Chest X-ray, PA view. Patient: 59 years old, sex M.
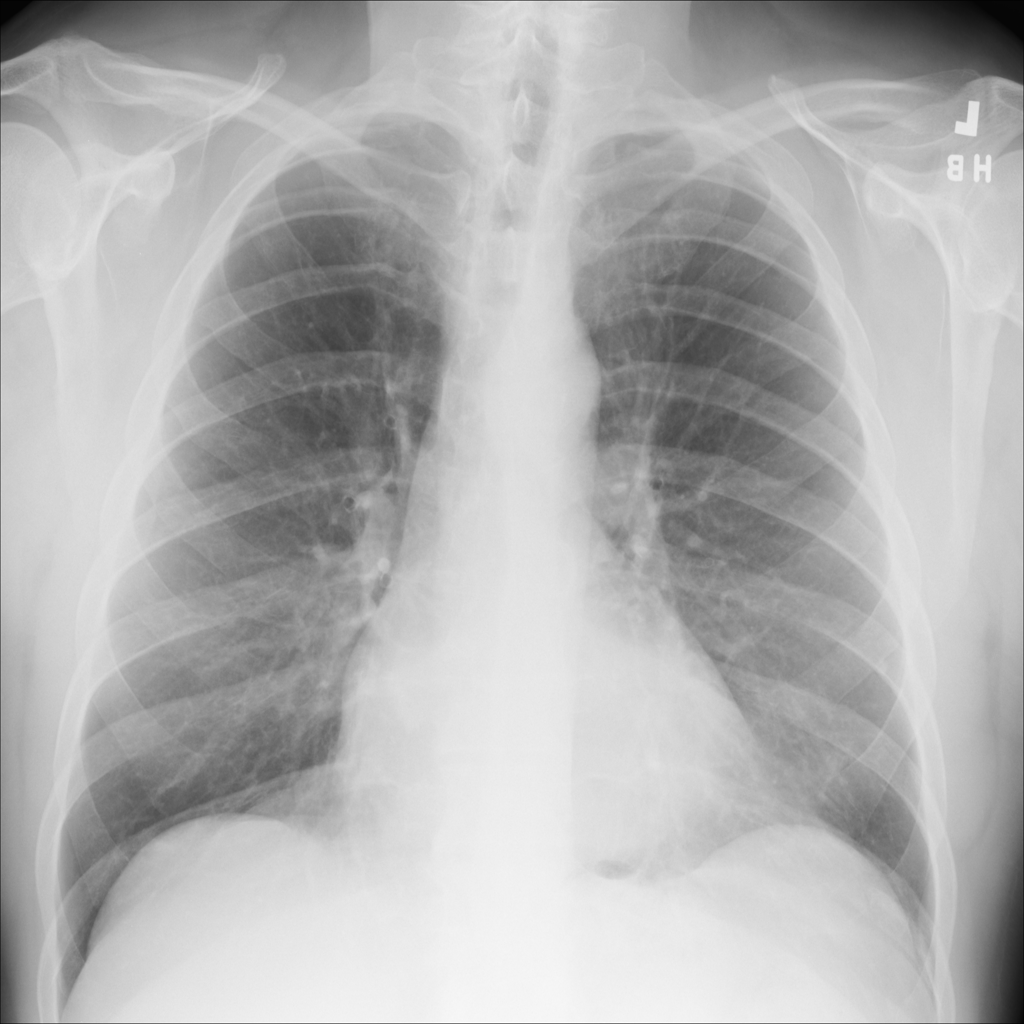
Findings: No Finding